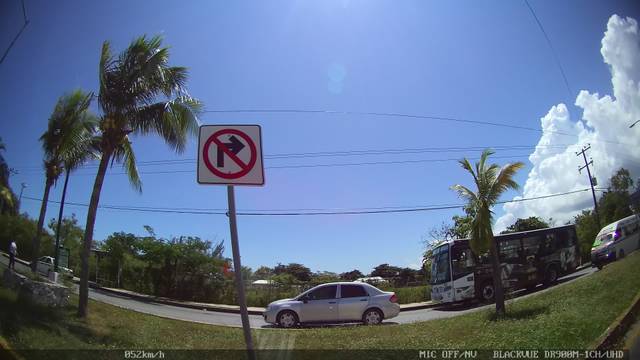
Region: Mexico
Coordinates: 21.154, -86.836